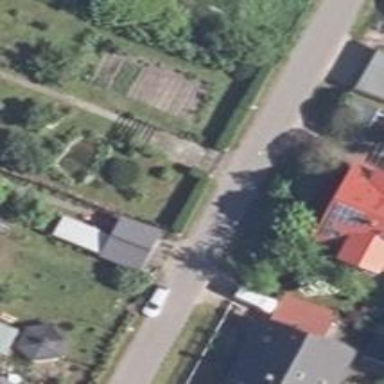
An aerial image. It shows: Asphalt road in residential area.